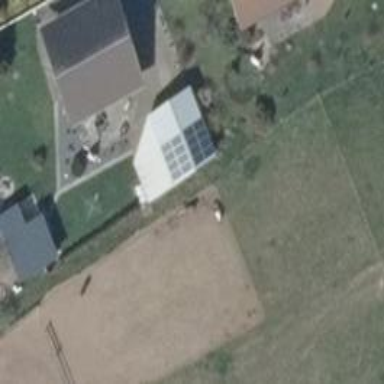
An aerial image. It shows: Solar-powered generator using photovoltaic technology. This small installation generates electricity through solar photovoltaic panels.